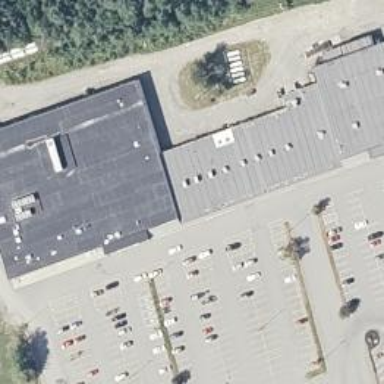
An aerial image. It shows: Supermarket building.